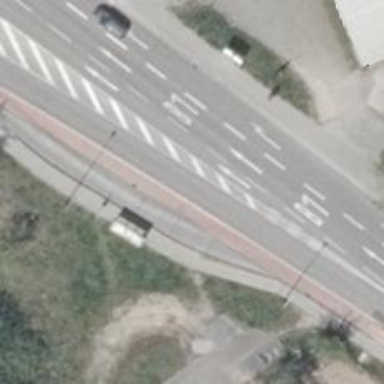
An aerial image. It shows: Public transport stop position.